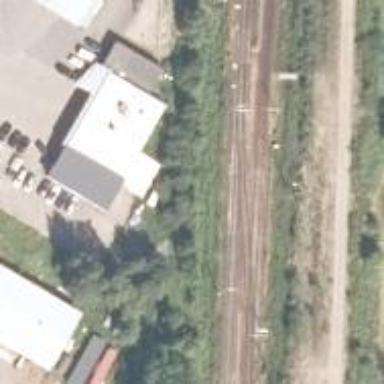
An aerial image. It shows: Siding railway line with electrified contact line for the trains.